Interaction volume radius: 5 \u00c5
Interaction volume height: 40 \u00c5
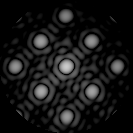
Disorder parameter: 0.04475